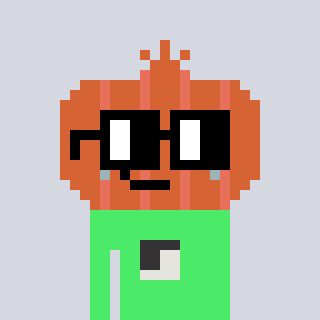
a pixel art character with square black glasses, a onion-shaped head and a teal-colored body on a cool background